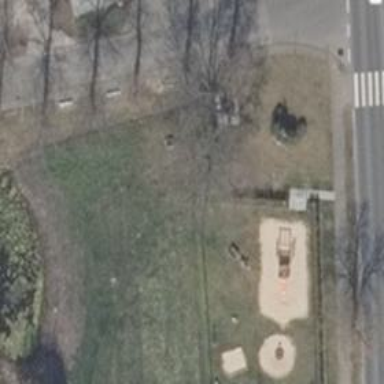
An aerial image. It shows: Playground area for leisure activities on the land.